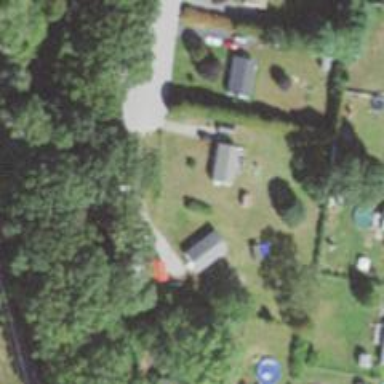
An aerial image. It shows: Residential driveway.